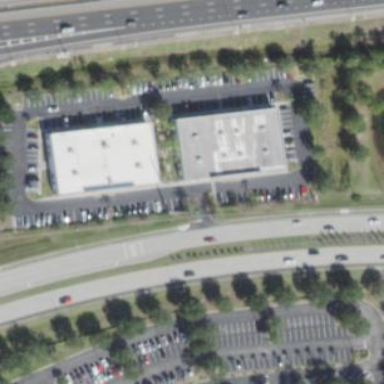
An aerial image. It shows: Parking aisle designated as service road.